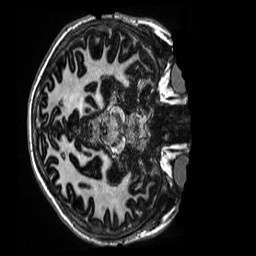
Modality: MP2RAGE
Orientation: axial
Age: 11
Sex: male
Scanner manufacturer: siemens
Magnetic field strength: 3 T
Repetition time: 4 s
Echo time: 0.00303 s